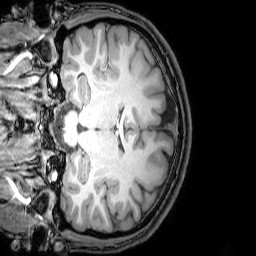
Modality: T1w
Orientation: coronal
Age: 23
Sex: male
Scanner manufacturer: philips
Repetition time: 0.00819 s
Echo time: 0.00375 s